Question: I have a list of 'divs' that appear 4 in a row with a class and I would like to create a checkerboard background style, meaning:
- 'divs'-
I've tried this
'''
.boxwrapper:nth-child(2n-1), .boxwrapper:nth-child(2n) {
background:#ff0000;
}
.boxwrapper:nth-child(4n-2), .boxwrapper:nth-child(4n-3) {
background:#0000ff;
}
'''
and it works fine for odd-even divs but cant get it to switch every 4 items. I'm headaching over the 4n-1, 4n+1 stuff, if I could get that right voila!
The result should look like this:

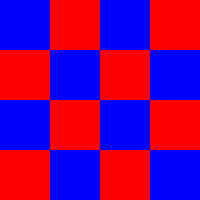
Answer: ### Demo
<URL>
### HTML
'''
<div class="container">
<div class="box"></div><div class="box"></div><div class="box"></div><div class="box"></div>
<div class="box"></div><div class="box"></div><div class="box"></div><div class="box"></div>
<div class="box"></div><div class="box"></div><div class="box"></div><div class="box"></div>
<div class="box"></div><div class="box"></div><div class="box"></div><div class="box"></div>
</div>
'''
### CSS
'''
.container {
width: 100px;
height: 100px;
}
.line {
width: 100px;
height: 25px;
}
.box {
width: 25px;
height: 25px;
float: left;
}
.box:nth-child(8n+2) {
background-color: red;
}
.box:nth-child(8n+4) {
background-color: red;
}
.box:nth-child(8n+5) {
background-color: red;
}
.box:nth-child(8n+7) {
background-color: red;
}
.box:nth-child(8n+1) {
background-color: blue;
}
.box:nth-child(8n+3) {
background-color: blue;
}
.box:nth-child(8n+6) {
background-color: blue;
}
.box:nth-child(8n) {
background-color: blue;
}
'''